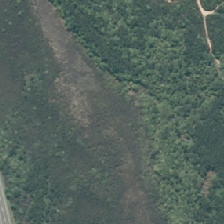
Land cover: herbaceous_freshwater_vege